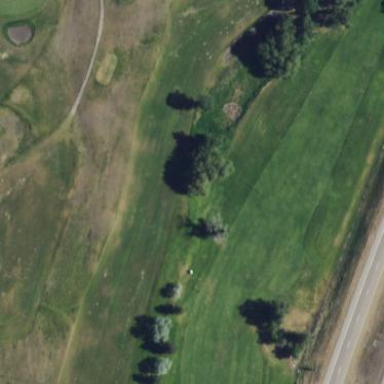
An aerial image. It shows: Scenic golf fairway.